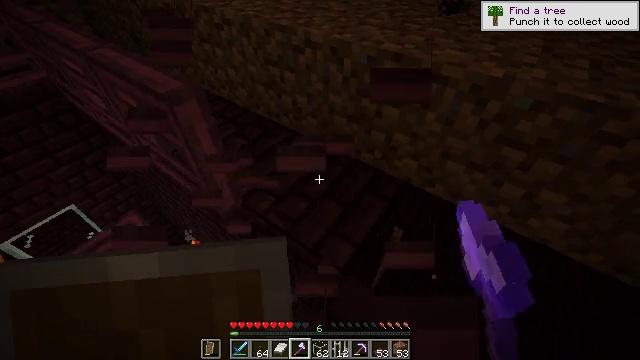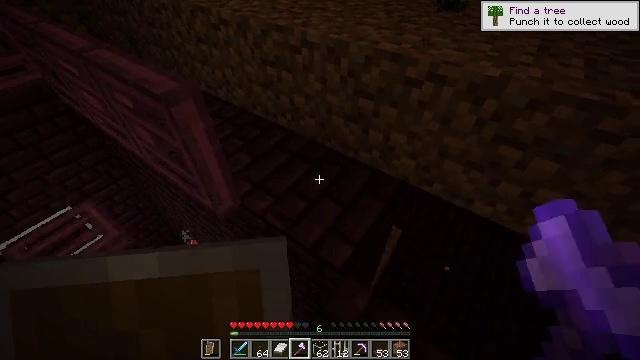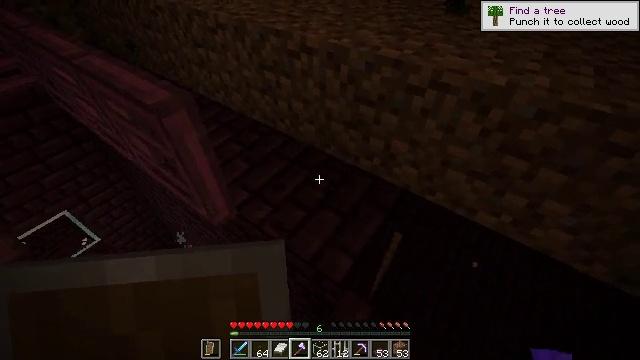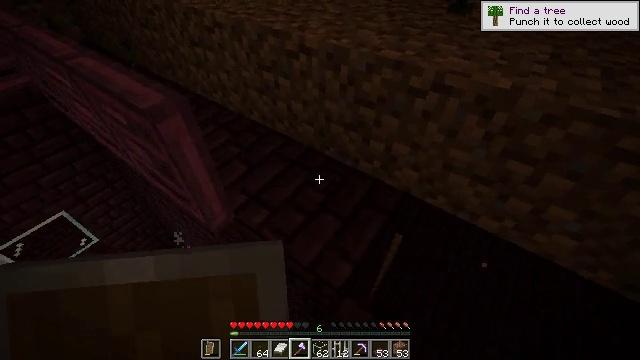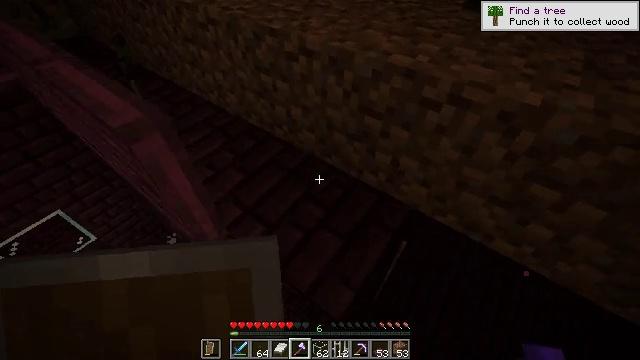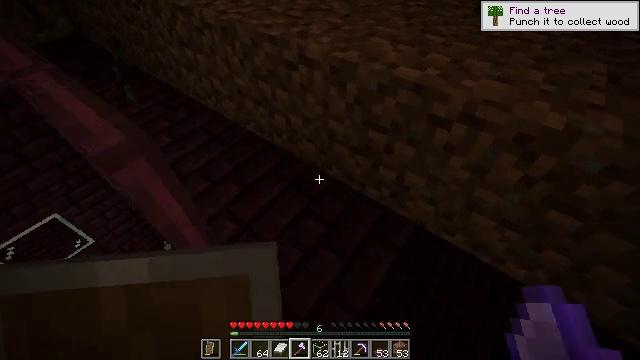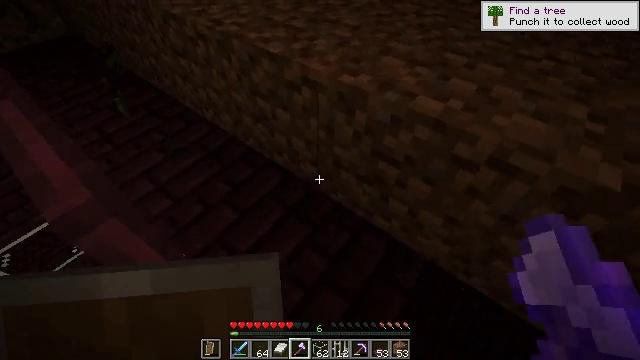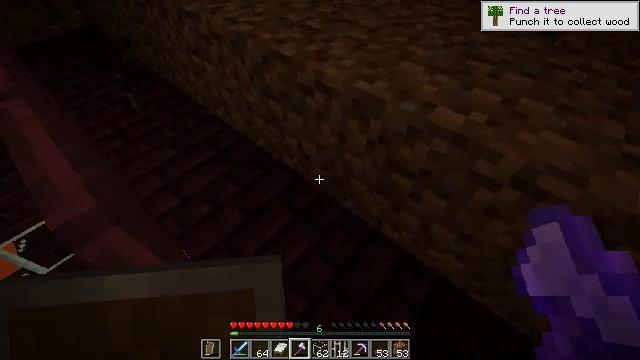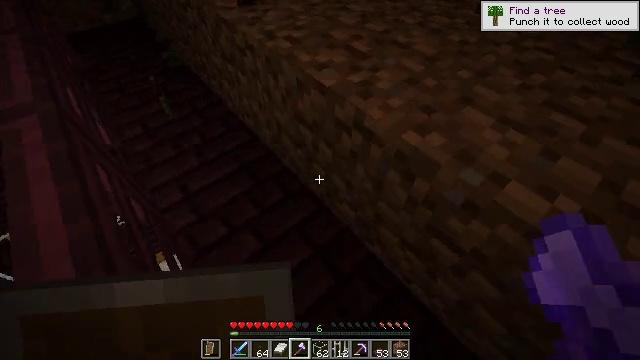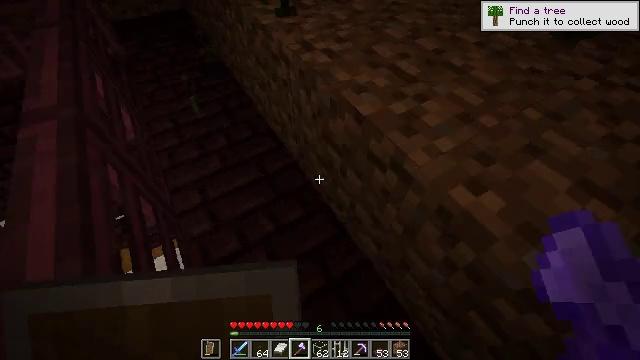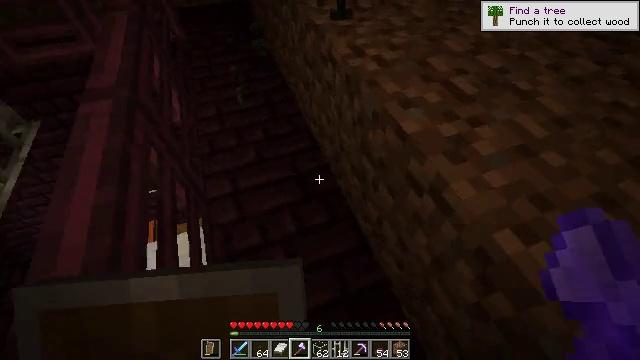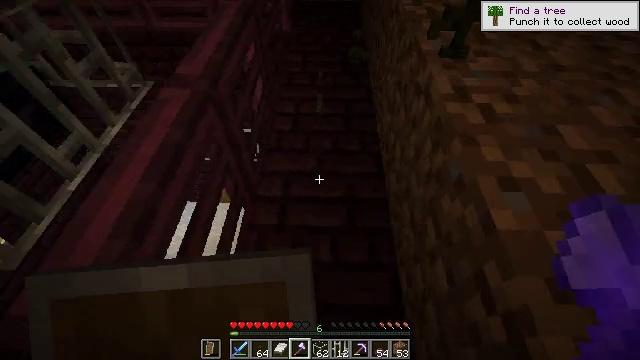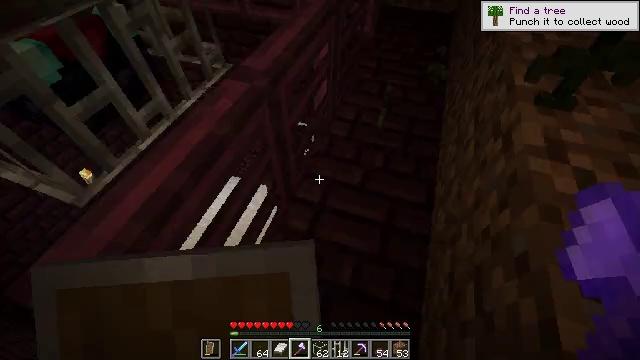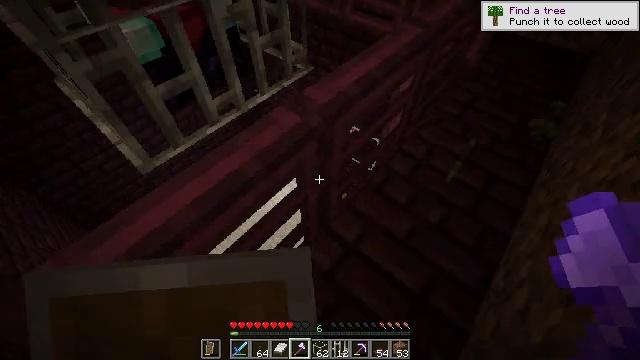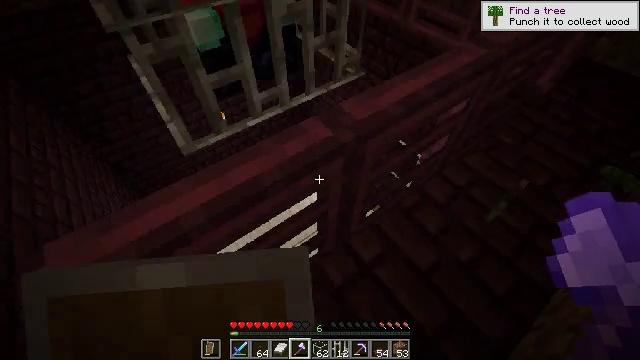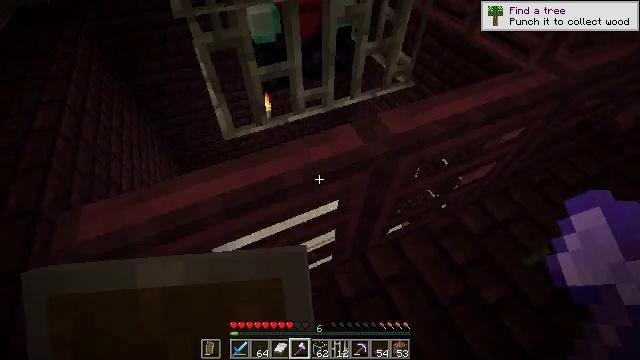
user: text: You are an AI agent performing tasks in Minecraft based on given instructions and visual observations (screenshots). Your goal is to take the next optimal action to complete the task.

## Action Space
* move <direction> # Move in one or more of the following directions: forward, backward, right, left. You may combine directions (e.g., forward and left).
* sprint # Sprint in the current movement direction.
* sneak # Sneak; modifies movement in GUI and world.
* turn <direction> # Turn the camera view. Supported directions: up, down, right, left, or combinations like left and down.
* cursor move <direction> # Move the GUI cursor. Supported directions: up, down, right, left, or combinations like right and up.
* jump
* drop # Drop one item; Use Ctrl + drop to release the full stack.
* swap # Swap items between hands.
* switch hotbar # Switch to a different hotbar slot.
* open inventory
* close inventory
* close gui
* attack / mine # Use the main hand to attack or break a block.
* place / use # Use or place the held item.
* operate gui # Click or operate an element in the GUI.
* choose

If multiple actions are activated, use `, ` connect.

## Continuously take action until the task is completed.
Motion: motion action
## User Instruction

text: Collect the crimson trapdoor from a structure.
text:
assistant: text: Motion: no_op
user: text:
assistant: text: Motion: move forward
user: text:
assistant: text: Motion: move forward
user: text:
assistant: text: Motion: move forward, turn down
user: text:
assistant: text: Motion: move forward
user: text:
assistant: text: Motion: move forward, turn left and down
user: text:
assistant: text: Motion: move forward, turn left
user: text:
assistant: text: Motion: move forward, turn left
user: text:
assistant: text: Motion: move forward, turn left
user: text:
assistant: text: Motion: move forward, turn left
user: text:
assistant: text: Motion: move forward, turn left
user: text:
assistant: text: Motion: move forward, turn left
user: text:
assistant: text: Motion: move forward, turn left
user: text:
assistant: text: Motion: turn left
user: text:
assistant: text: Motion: turn left
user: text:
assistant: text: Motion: turn left and up
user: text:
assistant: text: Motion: turn left
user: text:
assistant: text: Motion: no_op
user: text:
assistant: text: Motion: no_op
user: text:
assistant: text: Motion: turn left
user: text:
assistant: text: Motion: turn left
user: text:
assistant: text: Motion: no_op
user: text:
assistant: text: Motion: turn left
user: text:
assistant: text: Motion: turn left
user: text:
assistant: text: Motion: sneak
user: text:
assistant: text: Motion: sneak
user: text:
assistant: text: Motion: move forward, sneak
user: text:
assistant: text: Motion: move forward, sneak
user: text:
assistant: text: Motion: move forward, sneak
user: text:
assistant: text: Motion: move forward, sneak